Field crop: tomato
Growth stage: 1
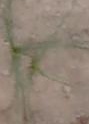
Species: cyperus